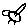
Label: bird